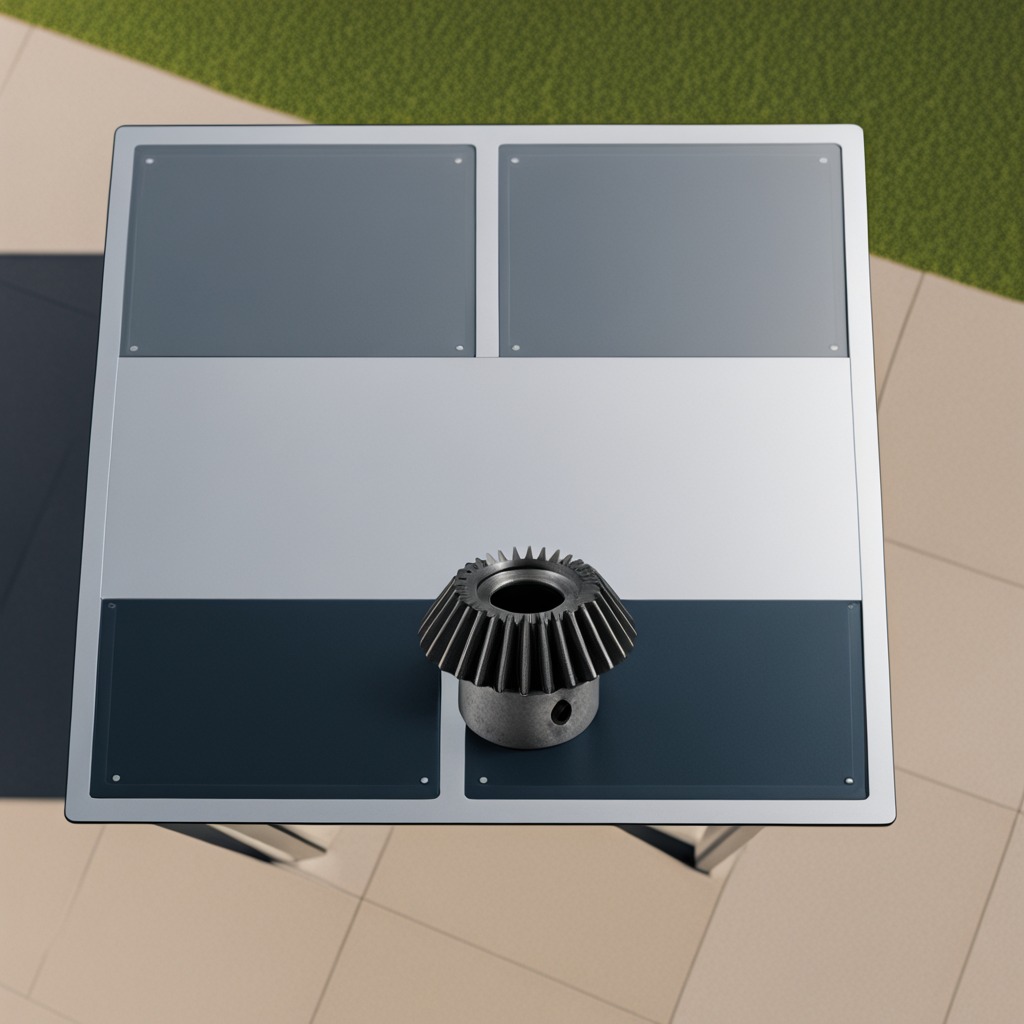
A steel gear with teeth is lying on the table.